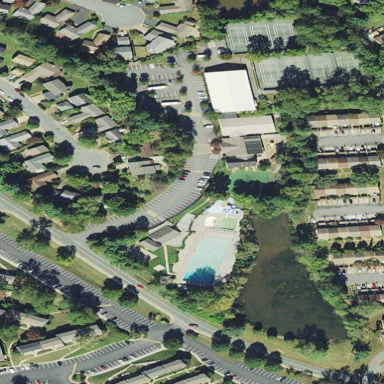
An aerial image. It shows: Fitness center located in leisure land.